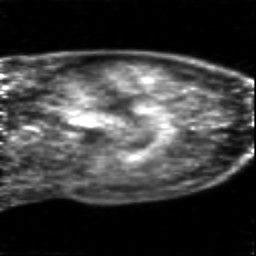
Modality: PET
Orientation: sagittal
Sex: female
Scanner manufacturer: siemens